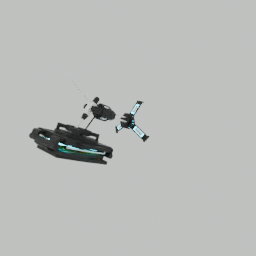
Label: mechanical